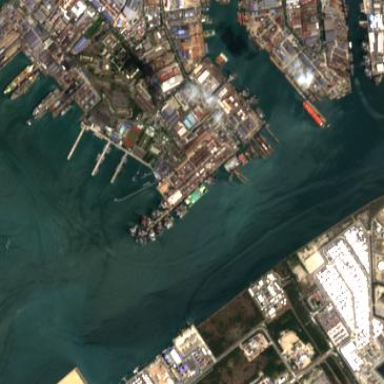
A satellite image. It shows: Industrial area designated as shipyard.